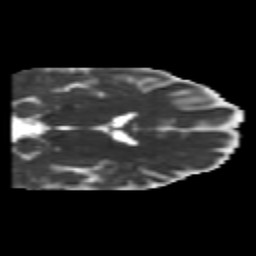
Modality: MD
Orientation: coronal
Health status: healthy
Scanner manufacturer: philips
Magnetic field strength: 3 T
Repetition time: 6.964 s
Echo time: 0.092 s